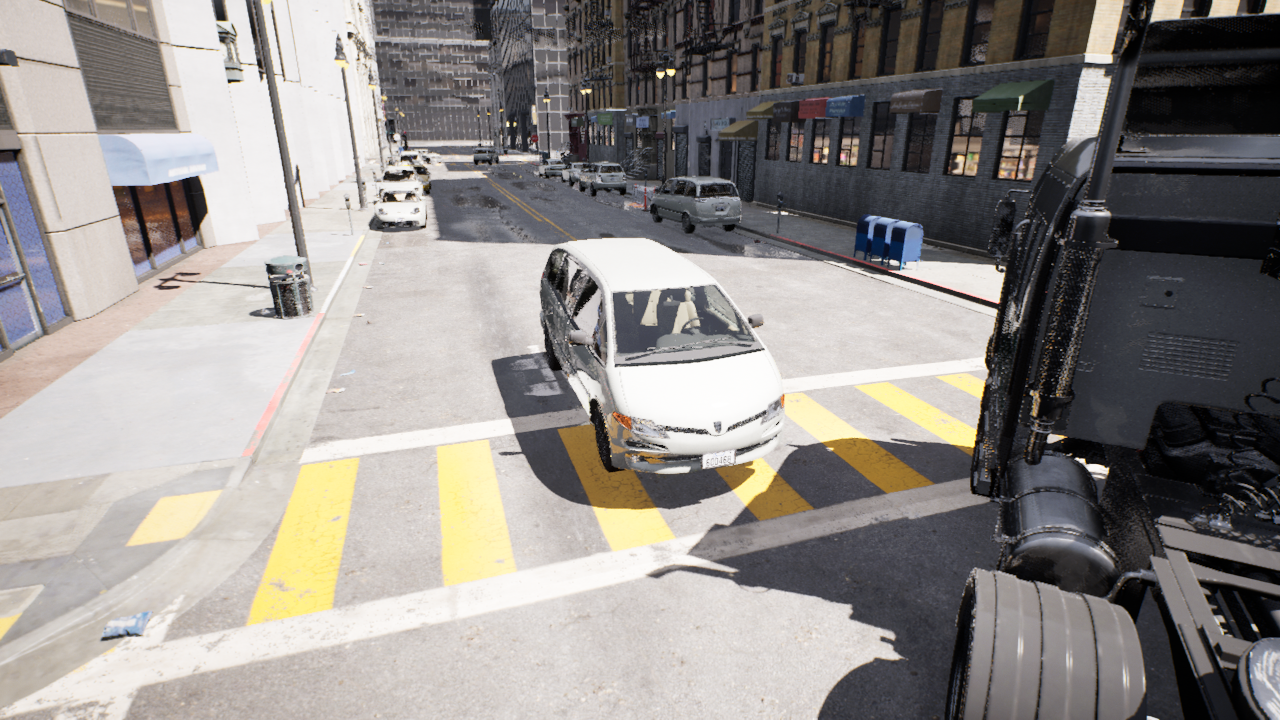
Venue: residential
Lighting: clear day
Vehicle rig: minivan